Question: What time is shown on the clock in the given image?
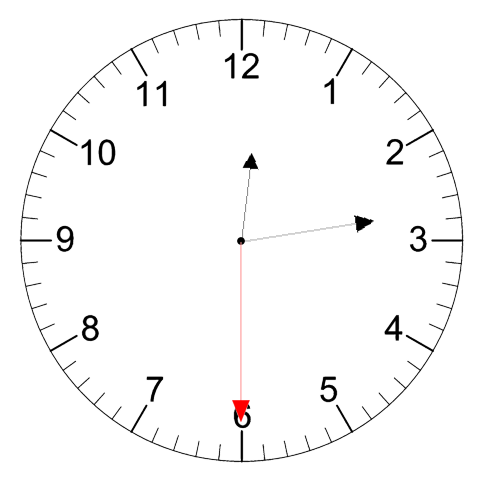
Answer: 12:13:30